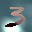
Label: 3